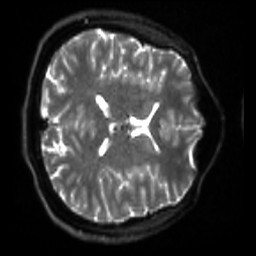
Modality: sbref
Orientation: axial
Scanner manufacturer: siemens
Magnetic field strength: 3 T
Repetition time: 4 s
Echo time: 0.0594 s